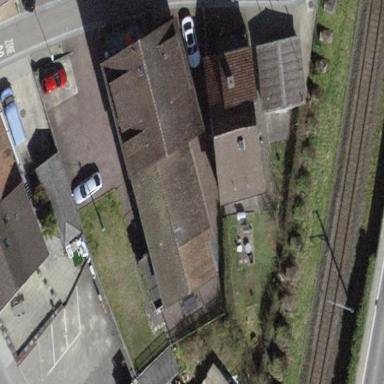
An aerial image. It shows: Building with tiled roof.